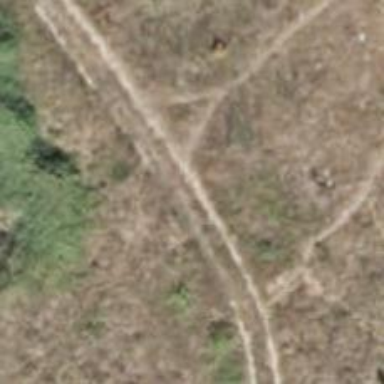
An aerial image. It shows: Path.